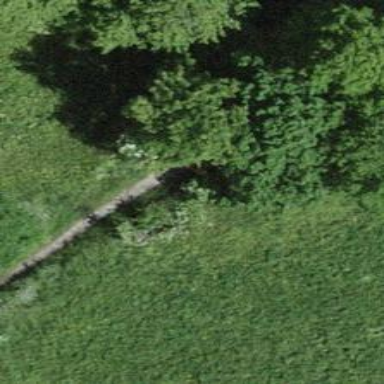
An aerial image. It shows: Compacted footway.